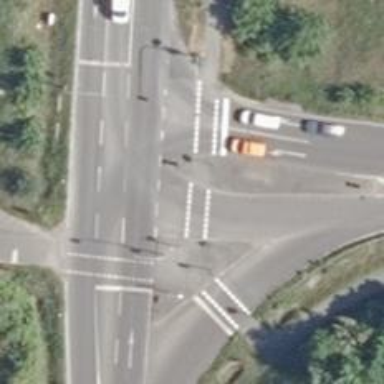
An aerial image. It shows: Road with traffic signals.